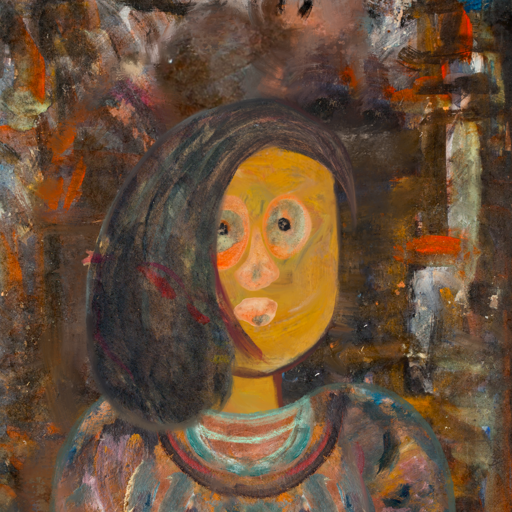
Background: GypsyQueen, Head And Neck Front: After_Raid, Face Front: Childish, Bust: Boggyland, Hair Front: Gypsy_Mother, Head Accessory: Blank, Second Necklace: Blank, Necklace: Blank, Baby: Blank